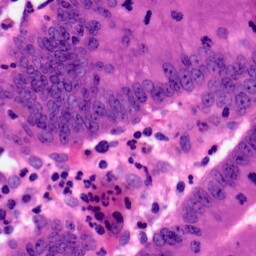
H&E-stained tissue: Pancreatic